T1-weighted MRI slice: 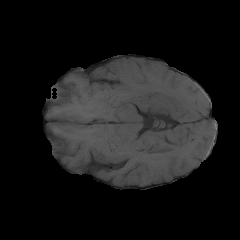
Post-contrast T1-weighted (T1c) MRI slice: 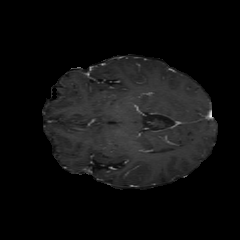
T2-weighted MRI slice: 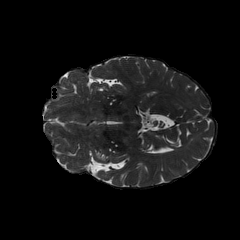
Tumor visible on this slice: no